Question: I'm not sure when it started happening or how (though it may have coincided with VS2013 Update 4), but for some reason, every time I start VS2013 and go to the "Find and Replace" dialog (Ctrl-Shift-F), "Match Case" under the "Find Options" is checked. Previously, the option was either unchecked or at worst was "sticky" - meaning it retained the previous selection across runs of VS2013.

I can un-check it and run a search, and it stays un-checked as long as that instance of Visual Studio is running, but the next time I start VS2013, it's checked again. Can't find any obvious setting under Tools | Options.
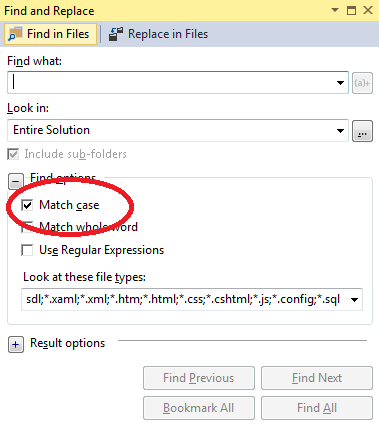
Answer: On a hunch (and thanks to the gentle prodding from @Cliff Mayson, I decided to search through the registry to see if there was any obvious setting that was forcing case-sensitive searching in VS2013. Didn't take long to find the answer:
'''
HKEY_CURRENT_USER\Software\Microsoft\VisualStudio
.0\Find\DialogOptions
'''
had a value of
'''
MatchCase=1 WholeWord=0 Hidden=1 Up=0 Selection=0 Block=0 KeepCase=0 SubFolders=1 KeepOpen=1 NameOnly=0 Plain Solution FindAll
'''
I changed 'MatchCase=1' to 'MatchCase=0' and restarted VS2013. Voila! No more case-sensitive search!
There are some other similar-looking registry keys in that section but I didn't mess with any of them.